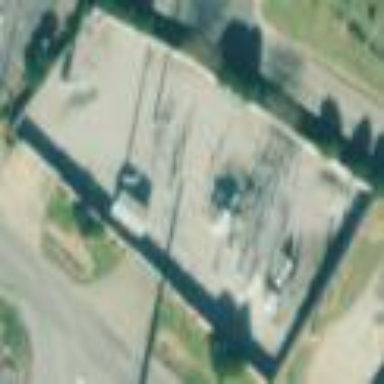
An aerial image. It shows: Distribution level power substation surrounded by fence.